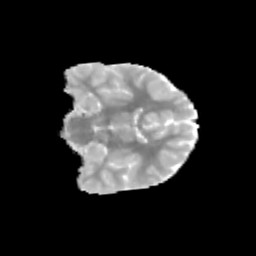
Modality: MD
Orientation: coronal
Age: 9
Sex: male
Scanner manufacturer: siemens
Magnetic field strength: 3 T
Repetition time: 3.8 s
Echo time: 0.07 s